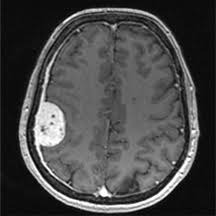
Label: meningioma